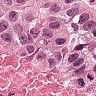
Metastatic tissue present: yes